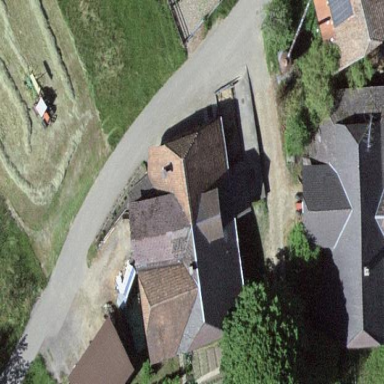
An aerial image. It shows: Farm building.